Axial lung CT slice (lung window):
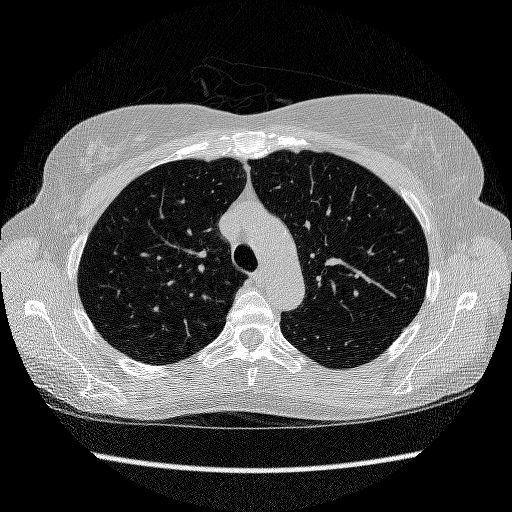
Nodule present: no